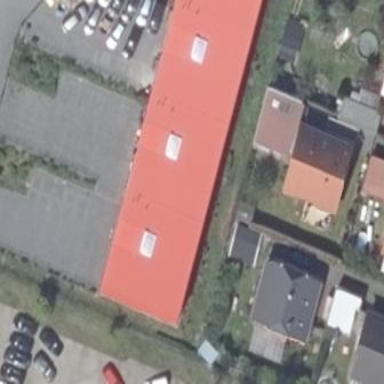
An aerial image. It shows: Industrial building with red metal skillion roof. The roof is oriented across the building.